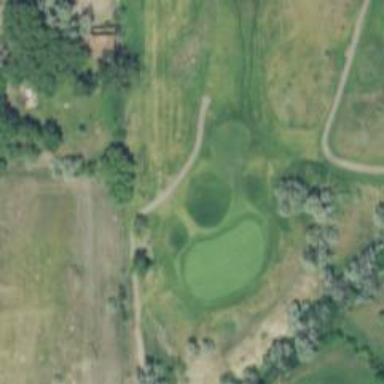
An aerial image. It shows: Service road designated as golf cart path.